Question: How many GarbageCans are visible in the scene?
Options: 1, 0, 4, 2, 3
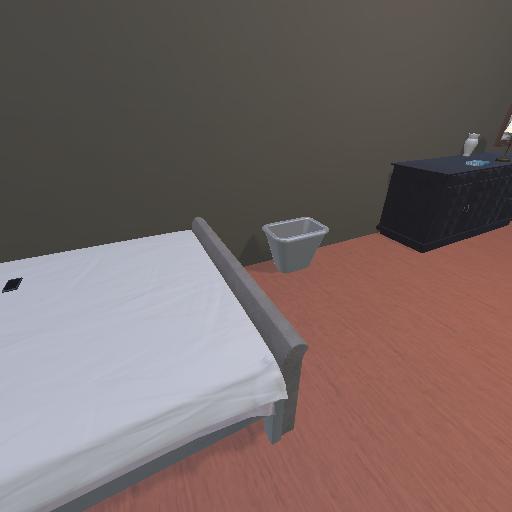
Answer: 1